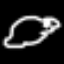
Label: frog